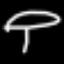
Label: mushroom